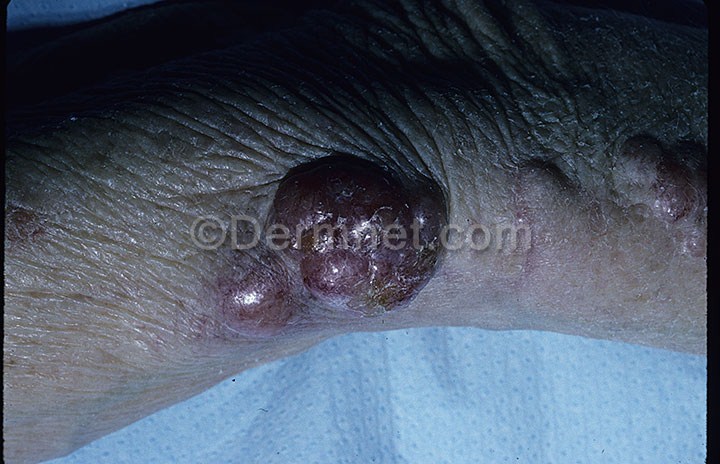
Disease: Actinic Keratosis Basal Cell Carcinoma and other Malignant Lesions